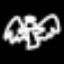
Label: angel